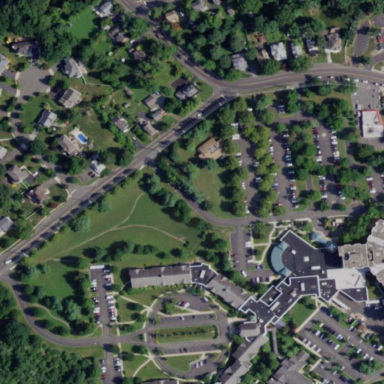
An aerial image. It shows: Hospital providing healthcare services.